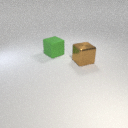
large green rubber cube to the left of large brown metal cube